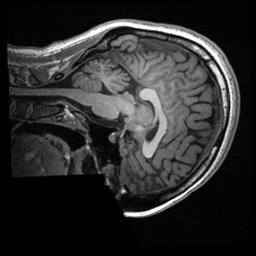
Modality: T1w
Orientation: sagittal
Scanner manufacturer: ge
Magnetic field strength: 3 T
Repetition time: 0.007648 s
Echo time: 0.002936 s